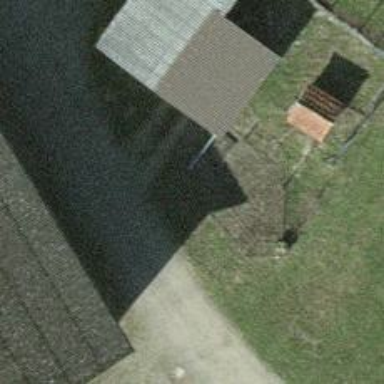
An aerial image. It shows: Farm.